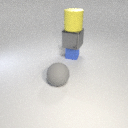
large gray metal cube above small blue metal cube